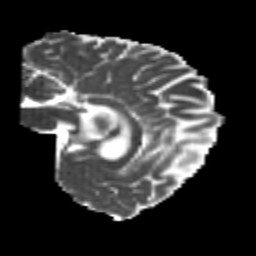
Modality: MD
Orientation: sagittal
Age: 24
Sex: female
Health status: healthy
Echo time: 0.074 s